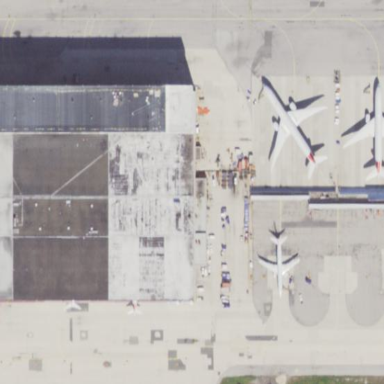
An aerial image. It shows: Apron at the airport.